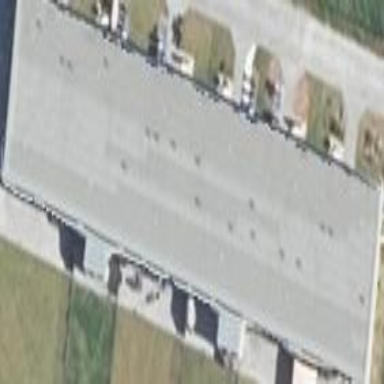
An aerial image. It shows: Building with flat grey roof.